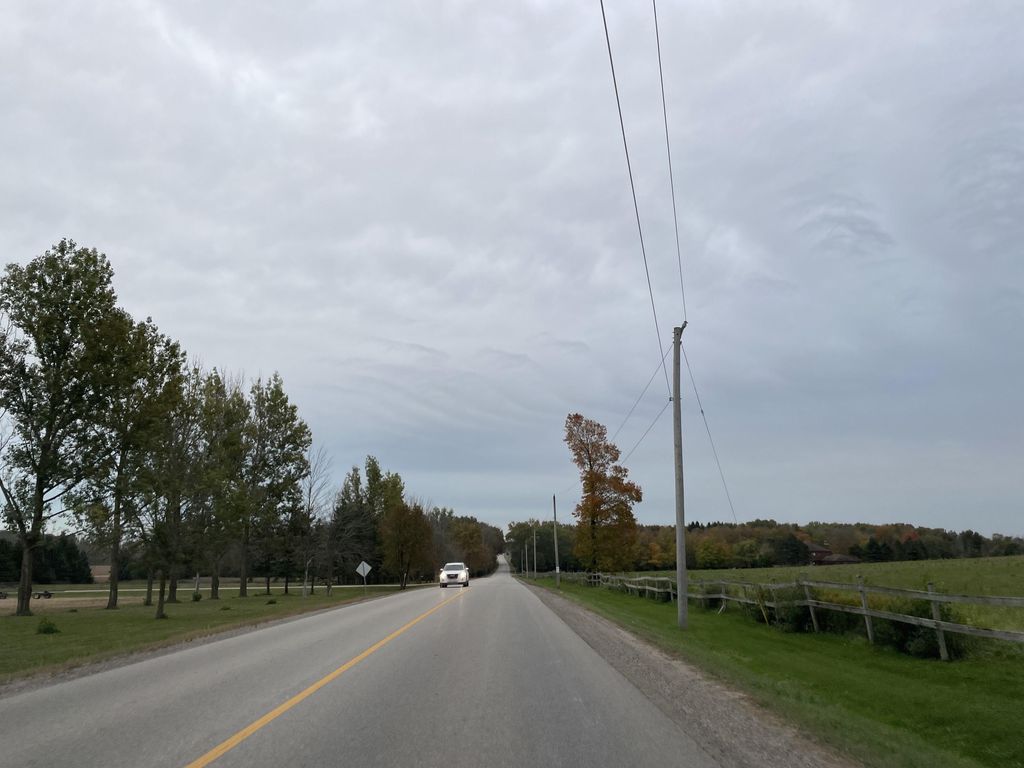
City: kitchener-waterloo